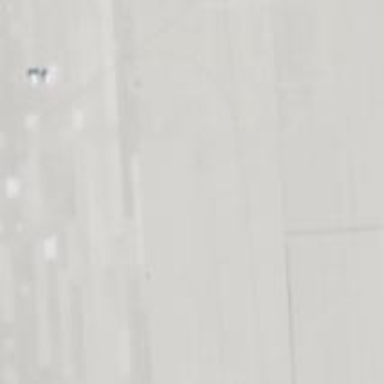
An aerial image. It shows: View of taxiway at the airport.